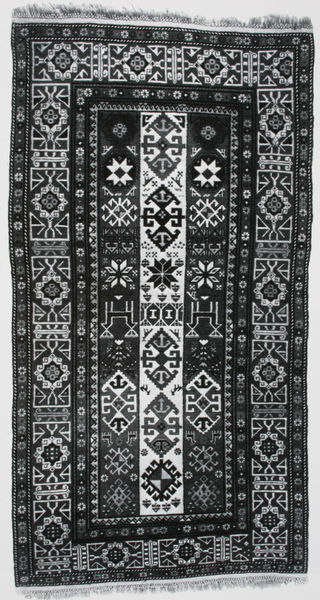
Titel: Knüpfteppich Kaukasus, Schirwan
Standort: Berlin
Institution: Museum für Islamische Kunst
Schlagwörter: dunkel, weiß, blume, blumen, grau, hell, schwarz, blüten, karo, muster, ornament, teppich, rahmen, fransen, schön, seide, formen, rand, karre, bordüre, wandteppich, flicken, wolle, symmetrie, ornamente, streifen, läufer, foto, fotografie, photographie, rechtecke, gemustert, karos, symetrie, eckig, motiv, orient, stern, schwarz-weiss, sterne, stilisiert, kreise, gebet, photo, ecken, musterung, rauten, arabisch, gewebe, bänder, textil, ornamentik, geometrie, gewebt, kelim, perser, persien, türkei, weben, rosetten, osten, symbole, flechtwerk, franzen, borten, iran, geknüpft, imam, lesiten, perser teppich, wandtesppich, h, flickteppich, afghanisch, allach, kilim